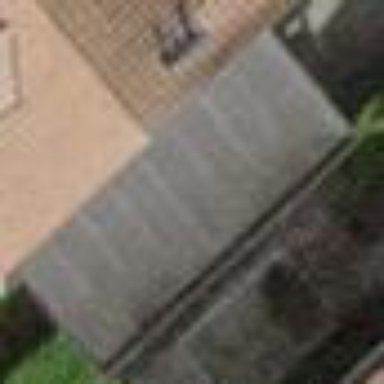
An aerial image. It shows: View of roof of building.